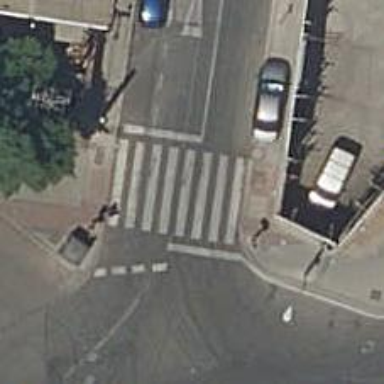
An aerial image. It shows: Crossing with traffic signals.